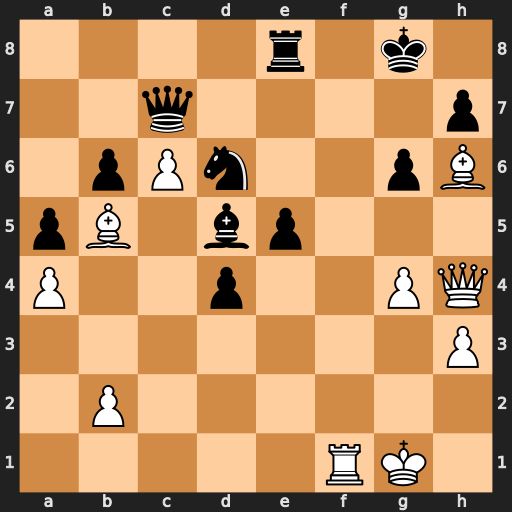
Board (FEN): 4r1k1/2q4p/1pPn2pB/pB1bp3/P2p2PQ/7P/1P6/5RK1
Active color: w
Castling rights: -
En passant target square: -
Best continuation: Qf6 Nf5 gxf5